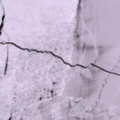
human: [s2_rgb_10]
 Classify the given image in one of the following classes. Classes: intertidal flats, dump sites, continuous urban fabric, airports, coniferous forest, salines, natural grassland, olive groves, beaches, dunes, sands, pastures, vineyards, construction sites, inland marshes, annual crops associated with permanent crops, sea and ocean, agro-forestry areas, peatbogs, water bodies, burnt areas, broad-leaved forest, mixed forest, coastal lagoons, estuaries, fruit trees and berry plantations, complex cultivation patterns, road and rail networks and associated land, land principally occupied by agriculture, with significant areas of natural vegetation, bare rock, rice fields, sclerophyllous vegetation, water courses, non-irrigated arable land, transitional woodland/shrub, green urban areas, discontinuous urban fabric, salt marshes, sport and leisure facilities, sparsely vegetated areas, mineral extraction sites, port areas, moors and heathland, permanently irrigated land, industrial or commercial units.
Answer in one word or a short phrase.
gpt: sea and ocean